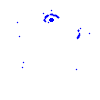
Particle: electron